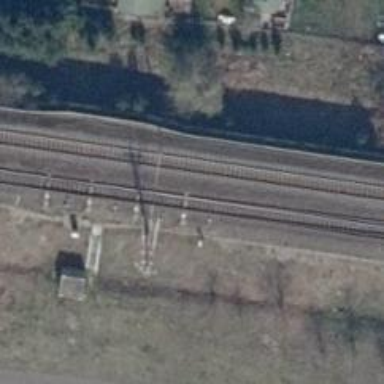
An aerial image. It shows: Railway milestone with catenary mast.